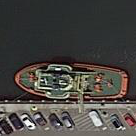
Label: civil